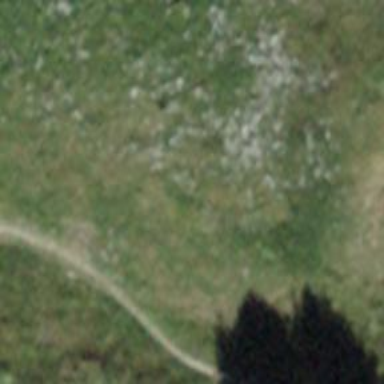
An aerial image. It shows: Dirt path.